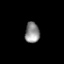
Tissue: prostate
Cell type: Fibroblasts
Senescence score: 0.7512
Nuclear area (px): 295
Mean DAPI intensity: 139.312